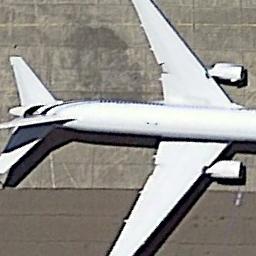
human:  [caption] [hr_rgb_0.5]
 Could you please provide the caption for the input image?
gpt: There is a plane on the runway .

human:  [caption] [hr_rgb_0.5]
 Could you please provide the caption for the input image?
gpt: A plane parked on a clearing .

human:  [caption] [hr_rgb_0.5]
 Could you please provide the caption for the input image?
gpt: Here is a white plane parked on the ground .

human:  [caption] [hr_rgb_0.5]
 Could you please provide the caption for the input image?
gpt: A plane parked on the open area .

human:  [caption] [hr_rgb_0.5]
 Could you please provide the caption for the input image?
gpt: There is an airplane in the parking lot .